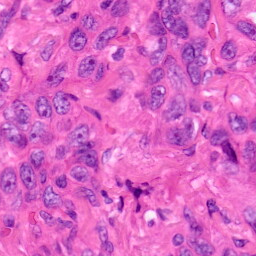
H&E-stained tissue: Lung